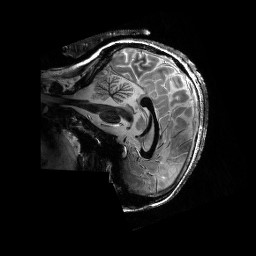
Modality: T1w
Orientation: sagittal
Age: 30
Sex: female
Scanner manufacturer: siemens
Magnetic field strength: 6.98 T
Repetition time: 4.5 s
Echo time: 0.00337 s